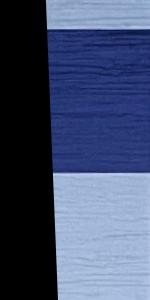
Label: Empty